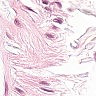
Metastatic tissue present: no